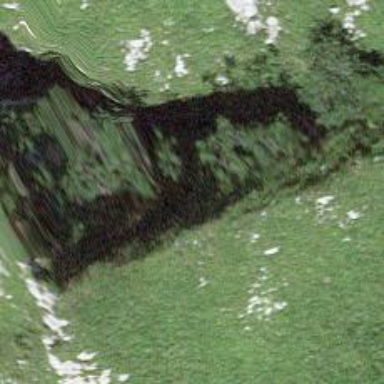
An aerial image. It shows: Evergreen needle-leaved tree.